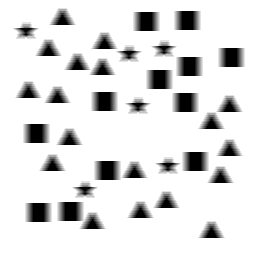
Squares: 12
Triangles: 18
Stars: 6
Total shapes: 36